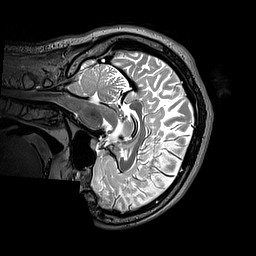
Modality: T2w
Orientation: sagittal
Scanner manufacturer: siemens
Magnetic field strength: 3 T
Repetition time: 3.2 s
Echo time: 0.406 s